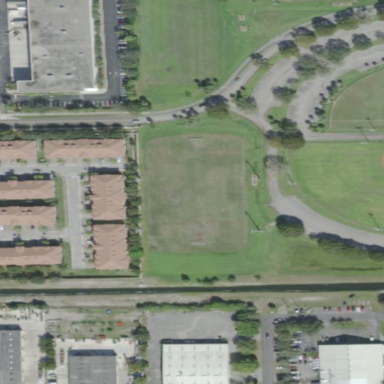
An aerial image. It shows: Soccer pitch designated for leisure and sports activities.